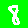
Digit: 8